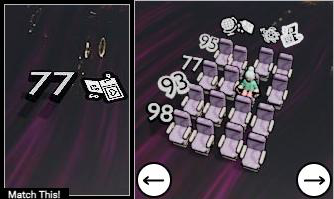
Task: seats
Answer: no